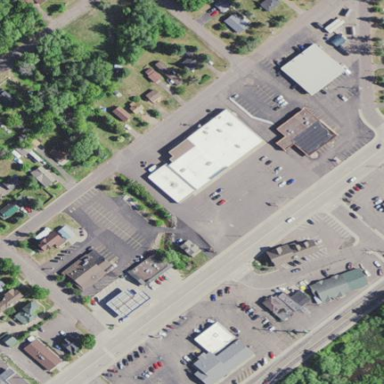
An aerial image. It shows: Retail area.